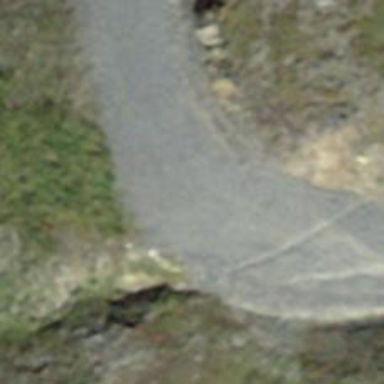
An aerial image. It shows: Gravel track with grade 2 tracktype.